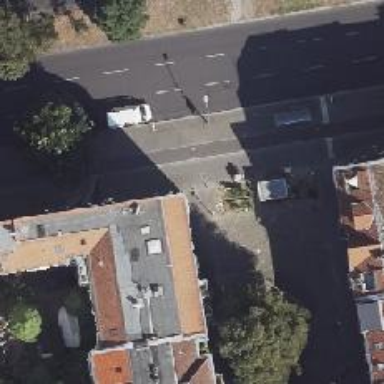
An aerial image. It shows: Sidewalk along the footway.